Field crop: maize
Growth stage: 2
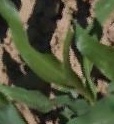
Species: maize